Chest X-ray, PA view. Patient: 56 years old, sex M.
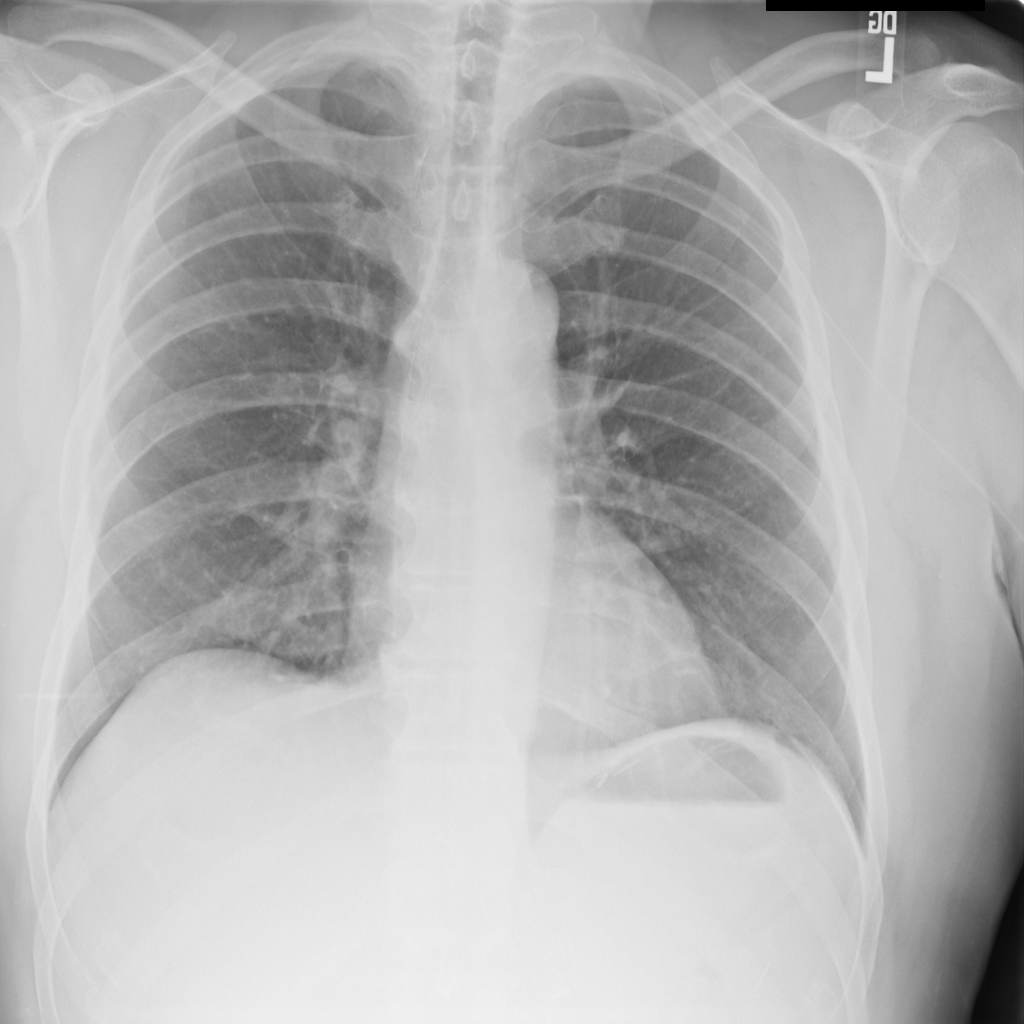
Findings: No Finding